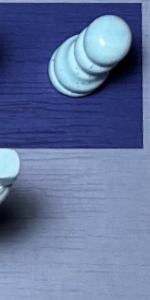
Label: Empty